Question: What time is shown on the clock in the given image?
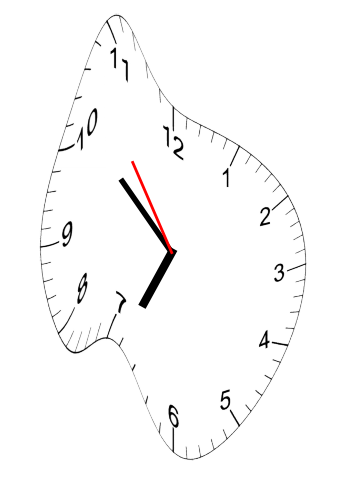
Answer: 06:51:54